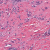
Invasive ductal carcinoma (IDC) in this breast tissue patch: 0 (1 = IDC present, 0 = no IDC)